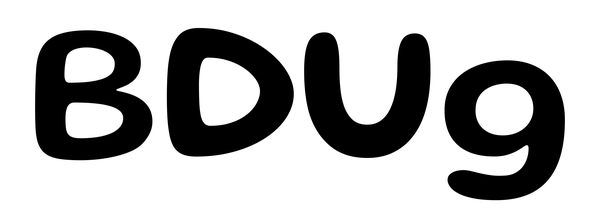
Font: Gluten_Medium